Field crop: maize
Growth stage: 2
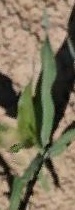
Species: maize